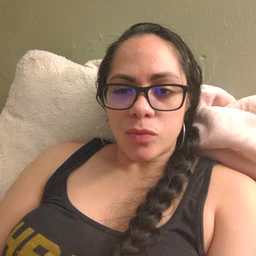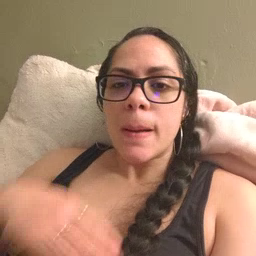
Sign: pig